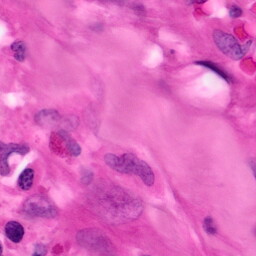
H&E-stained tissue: Pancreatic